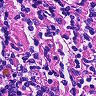
Metastatic tissue present: no